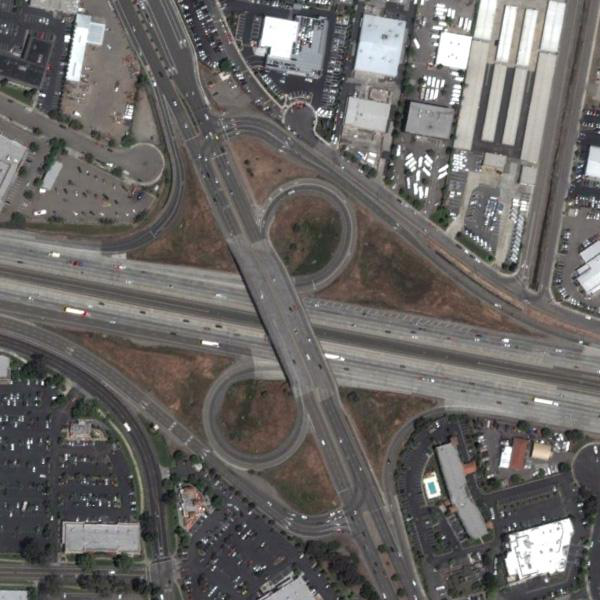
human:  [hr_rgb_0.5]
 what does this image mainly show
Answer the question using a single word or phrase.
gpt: viaduct